【题型】填空题　【知识点】平面几何　【难度】medium
如图，在 $\triangle ABC$ 中，点 $D$，$E$ 在边 $AB$，$AC$ 上，$2AD = BD$，$DE \parallel BC$，联结 $DE$，设向量 $\overrightarrow{AB} = \vec{a}$，$\overrightarrow{AC} = \vec{b}$，那么用 $\vec{a}$，$\vec{b}$ 表示 $\overrightarrow{DE} = \underline{\quad\quad}$.

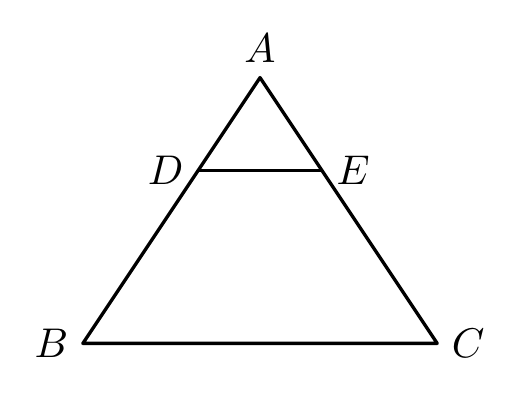
【解答】
【答案】$\frac{1}{3}\vec{b} - \frac{1}{3}\vec{a}$

【分析】
先根据向量的减法可得 $\overrightarrow{BC} = \vec{b} - \vec{a}$，再根据相似三角形的判定可得 $\triangle ADE \backsim \triangle ABC$，根据相似三角形的性质可得 $DE = \frac{1}{3}BC$，由此即可得.

【详解】
解：$\because$ 向量 $\overrightarrow{AB} = \vec{a}$，$\overrightarrow{AC} = \vec{b}$,

$\therefore \overrightarrow{BC} = \overrightarrow{AC} - \overrightarrow{AB} = \vec{b} - \vec{a}$.

$\because 2AD = BD$,

$\therefore \frac{AD}{AB} = \frac{1}{3}$，

$\because DE \parallel BC$,

$\therefore \triangle ADE \backsim \triangle ABC$,

$\therefore \frac{DE}{BC} = \frac{AD}{AB} = \frac{1}{3}$,

$\therefore DE = \frac{1}{3}BC$,

$\therefore \overrightarrow{DE} = \frac{1}{3}\overrightarrow{BC} = \frac{1}{3}\vec{b} - \frac{1}{3}\vec{a}$，

故答案为：$\frac{1}{3}\vec{b} - \frac{1}{3}\vec{a}$.

【点睛】本题考查了向量的运算、相似三角形的判定与性质，熟练掌握向量的运算是解题关键.